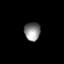
Tissue: lung
Cell type: Endothelial cells
Senescence score: 0.7088
Nuclear area (px): 284
Mean DAPI intensity: 137.201